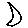
Label: moon